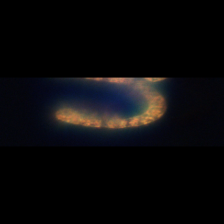
Taxon: Chaetoceros
Group: Diatoms